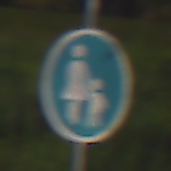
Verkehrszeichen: Gehweg
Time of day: Night
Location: Outdoor (Suburban)
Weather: PartlyCloudy
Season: NotSpecified
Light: Artificial